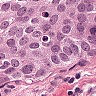
Metastatic tissue present: yes